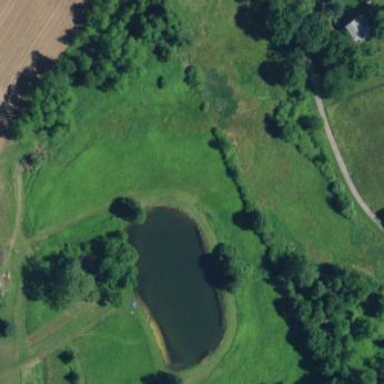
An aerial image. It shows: Peaceful pond surrounded by nature.